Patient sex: F
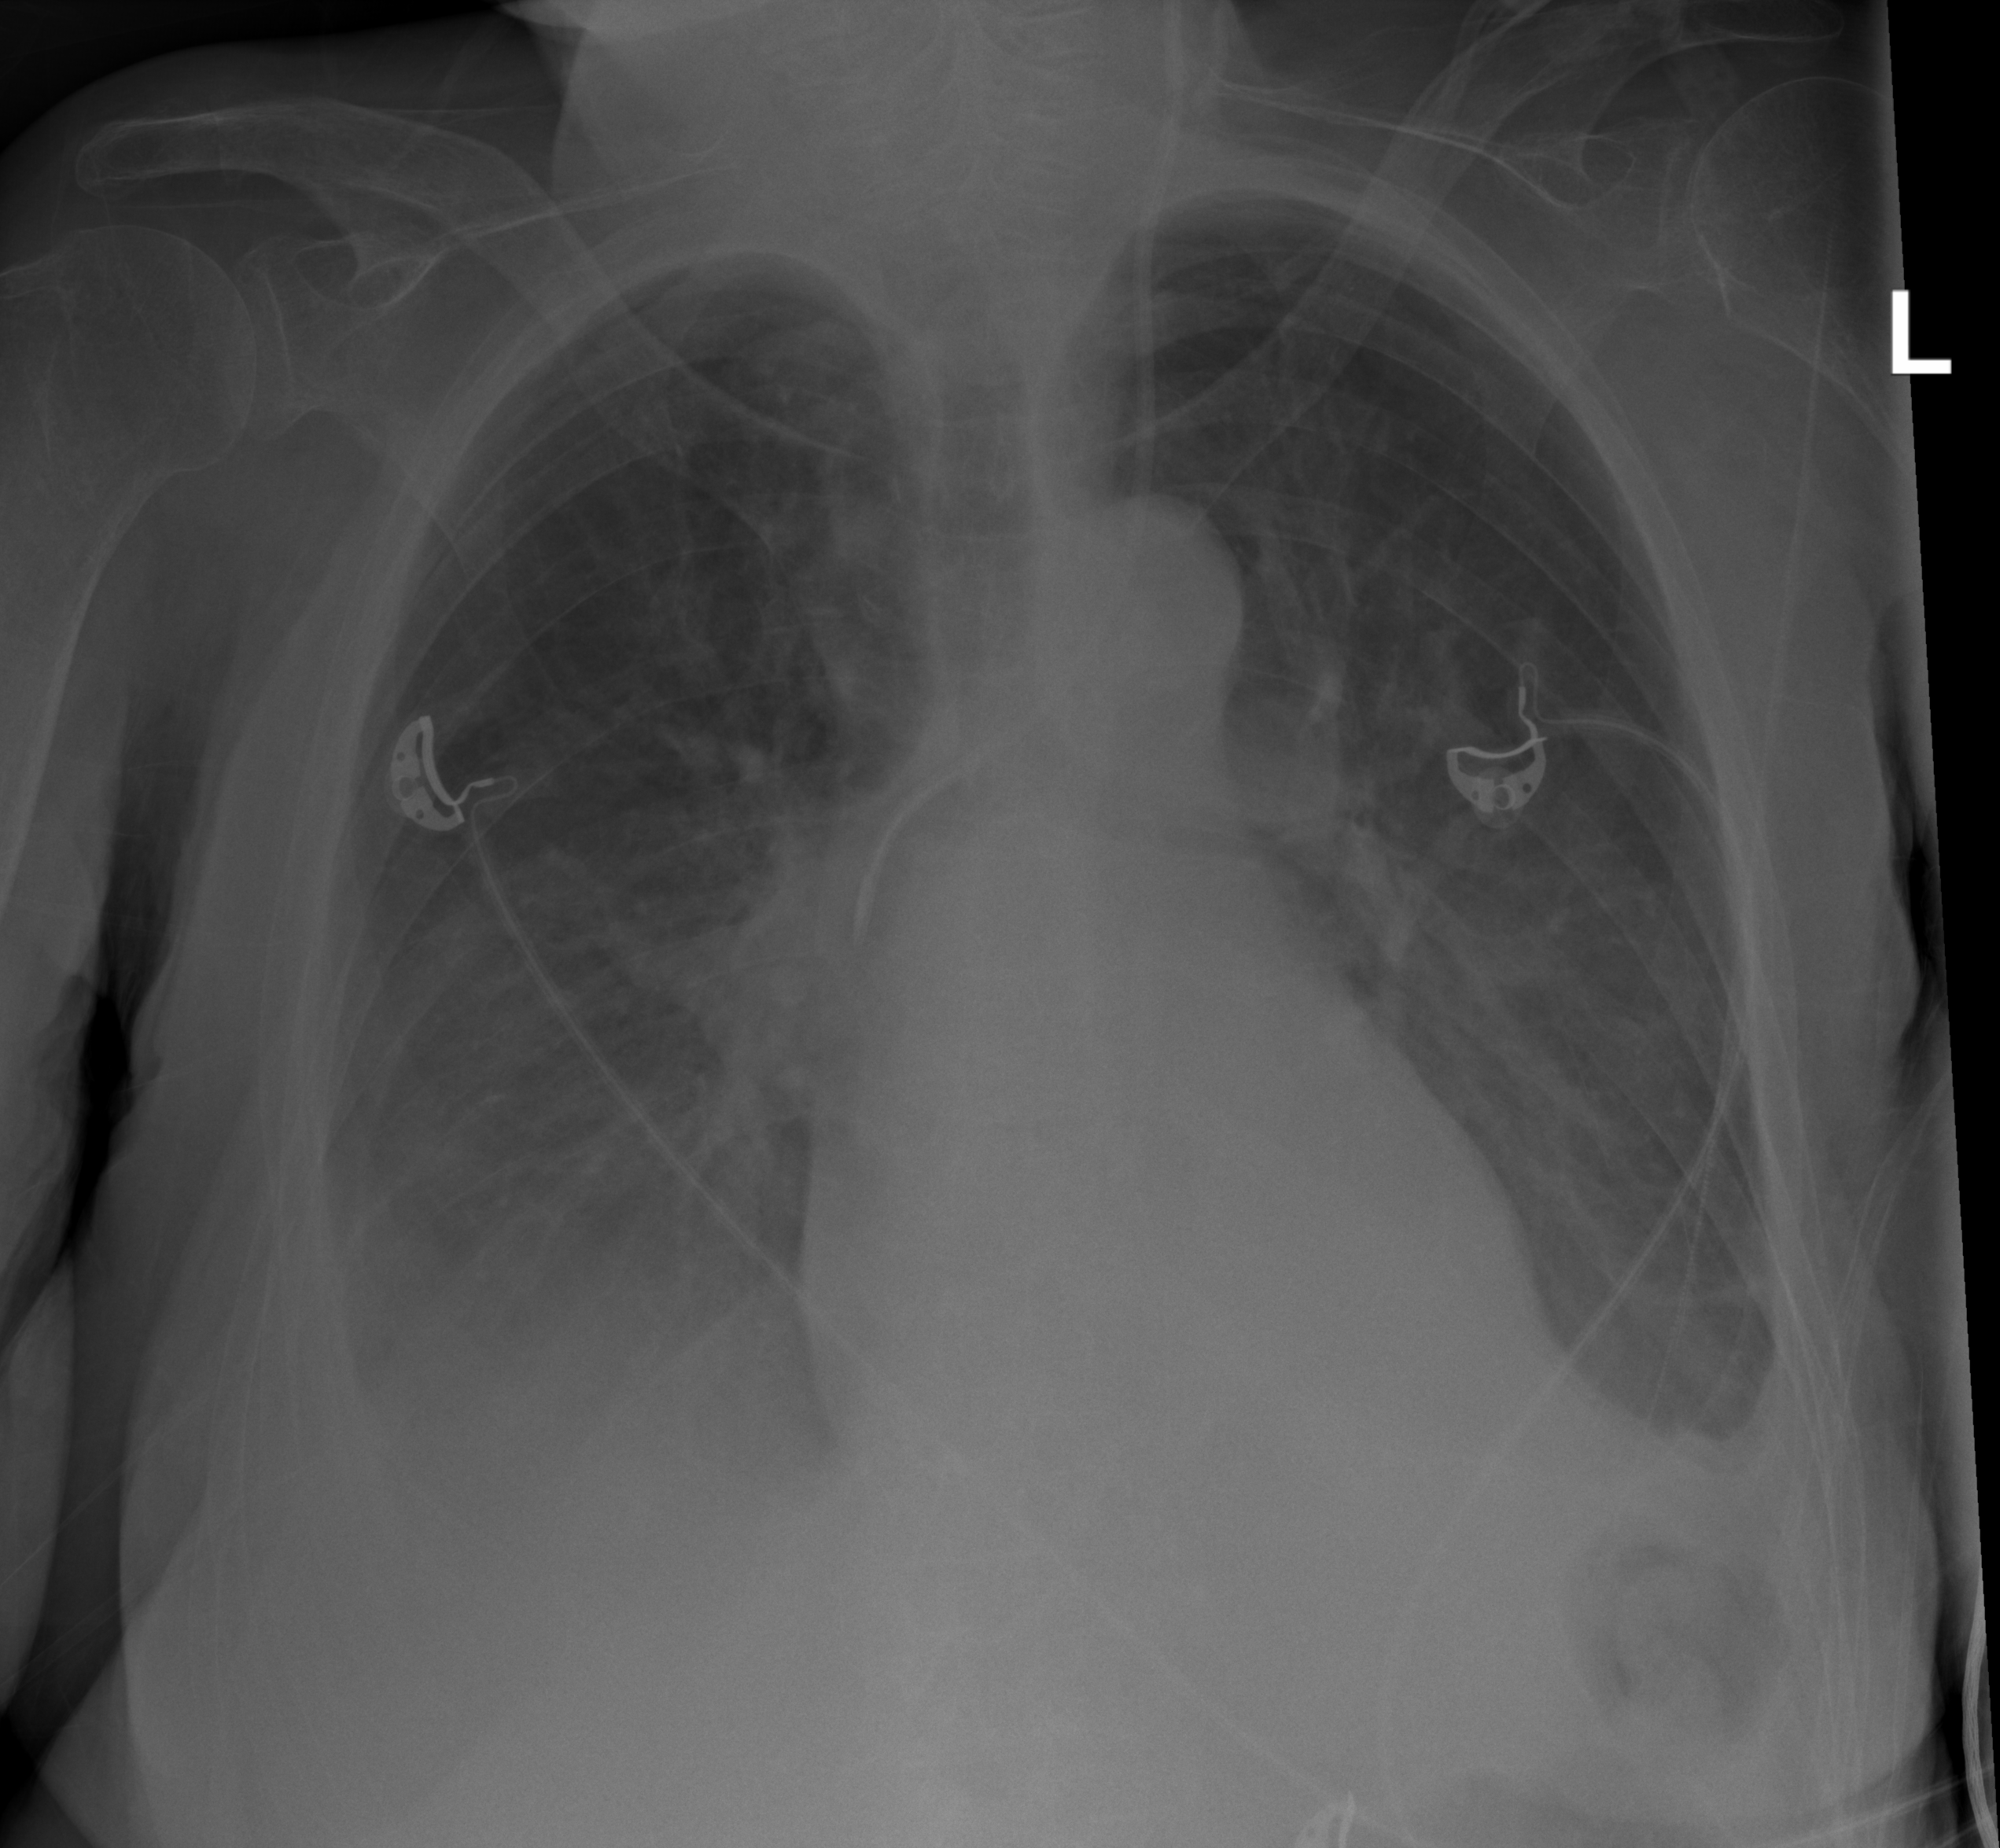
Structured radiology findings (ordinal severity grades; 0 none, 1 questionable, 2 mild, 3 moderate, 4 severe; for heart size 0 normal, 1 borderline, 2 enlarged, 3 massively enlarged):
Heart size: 0
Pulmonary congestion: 2
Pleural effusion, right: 3
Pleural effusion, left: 2
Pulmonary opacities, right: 2
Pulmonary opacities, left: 2
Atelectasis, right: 2
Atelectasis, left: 2